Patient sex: F
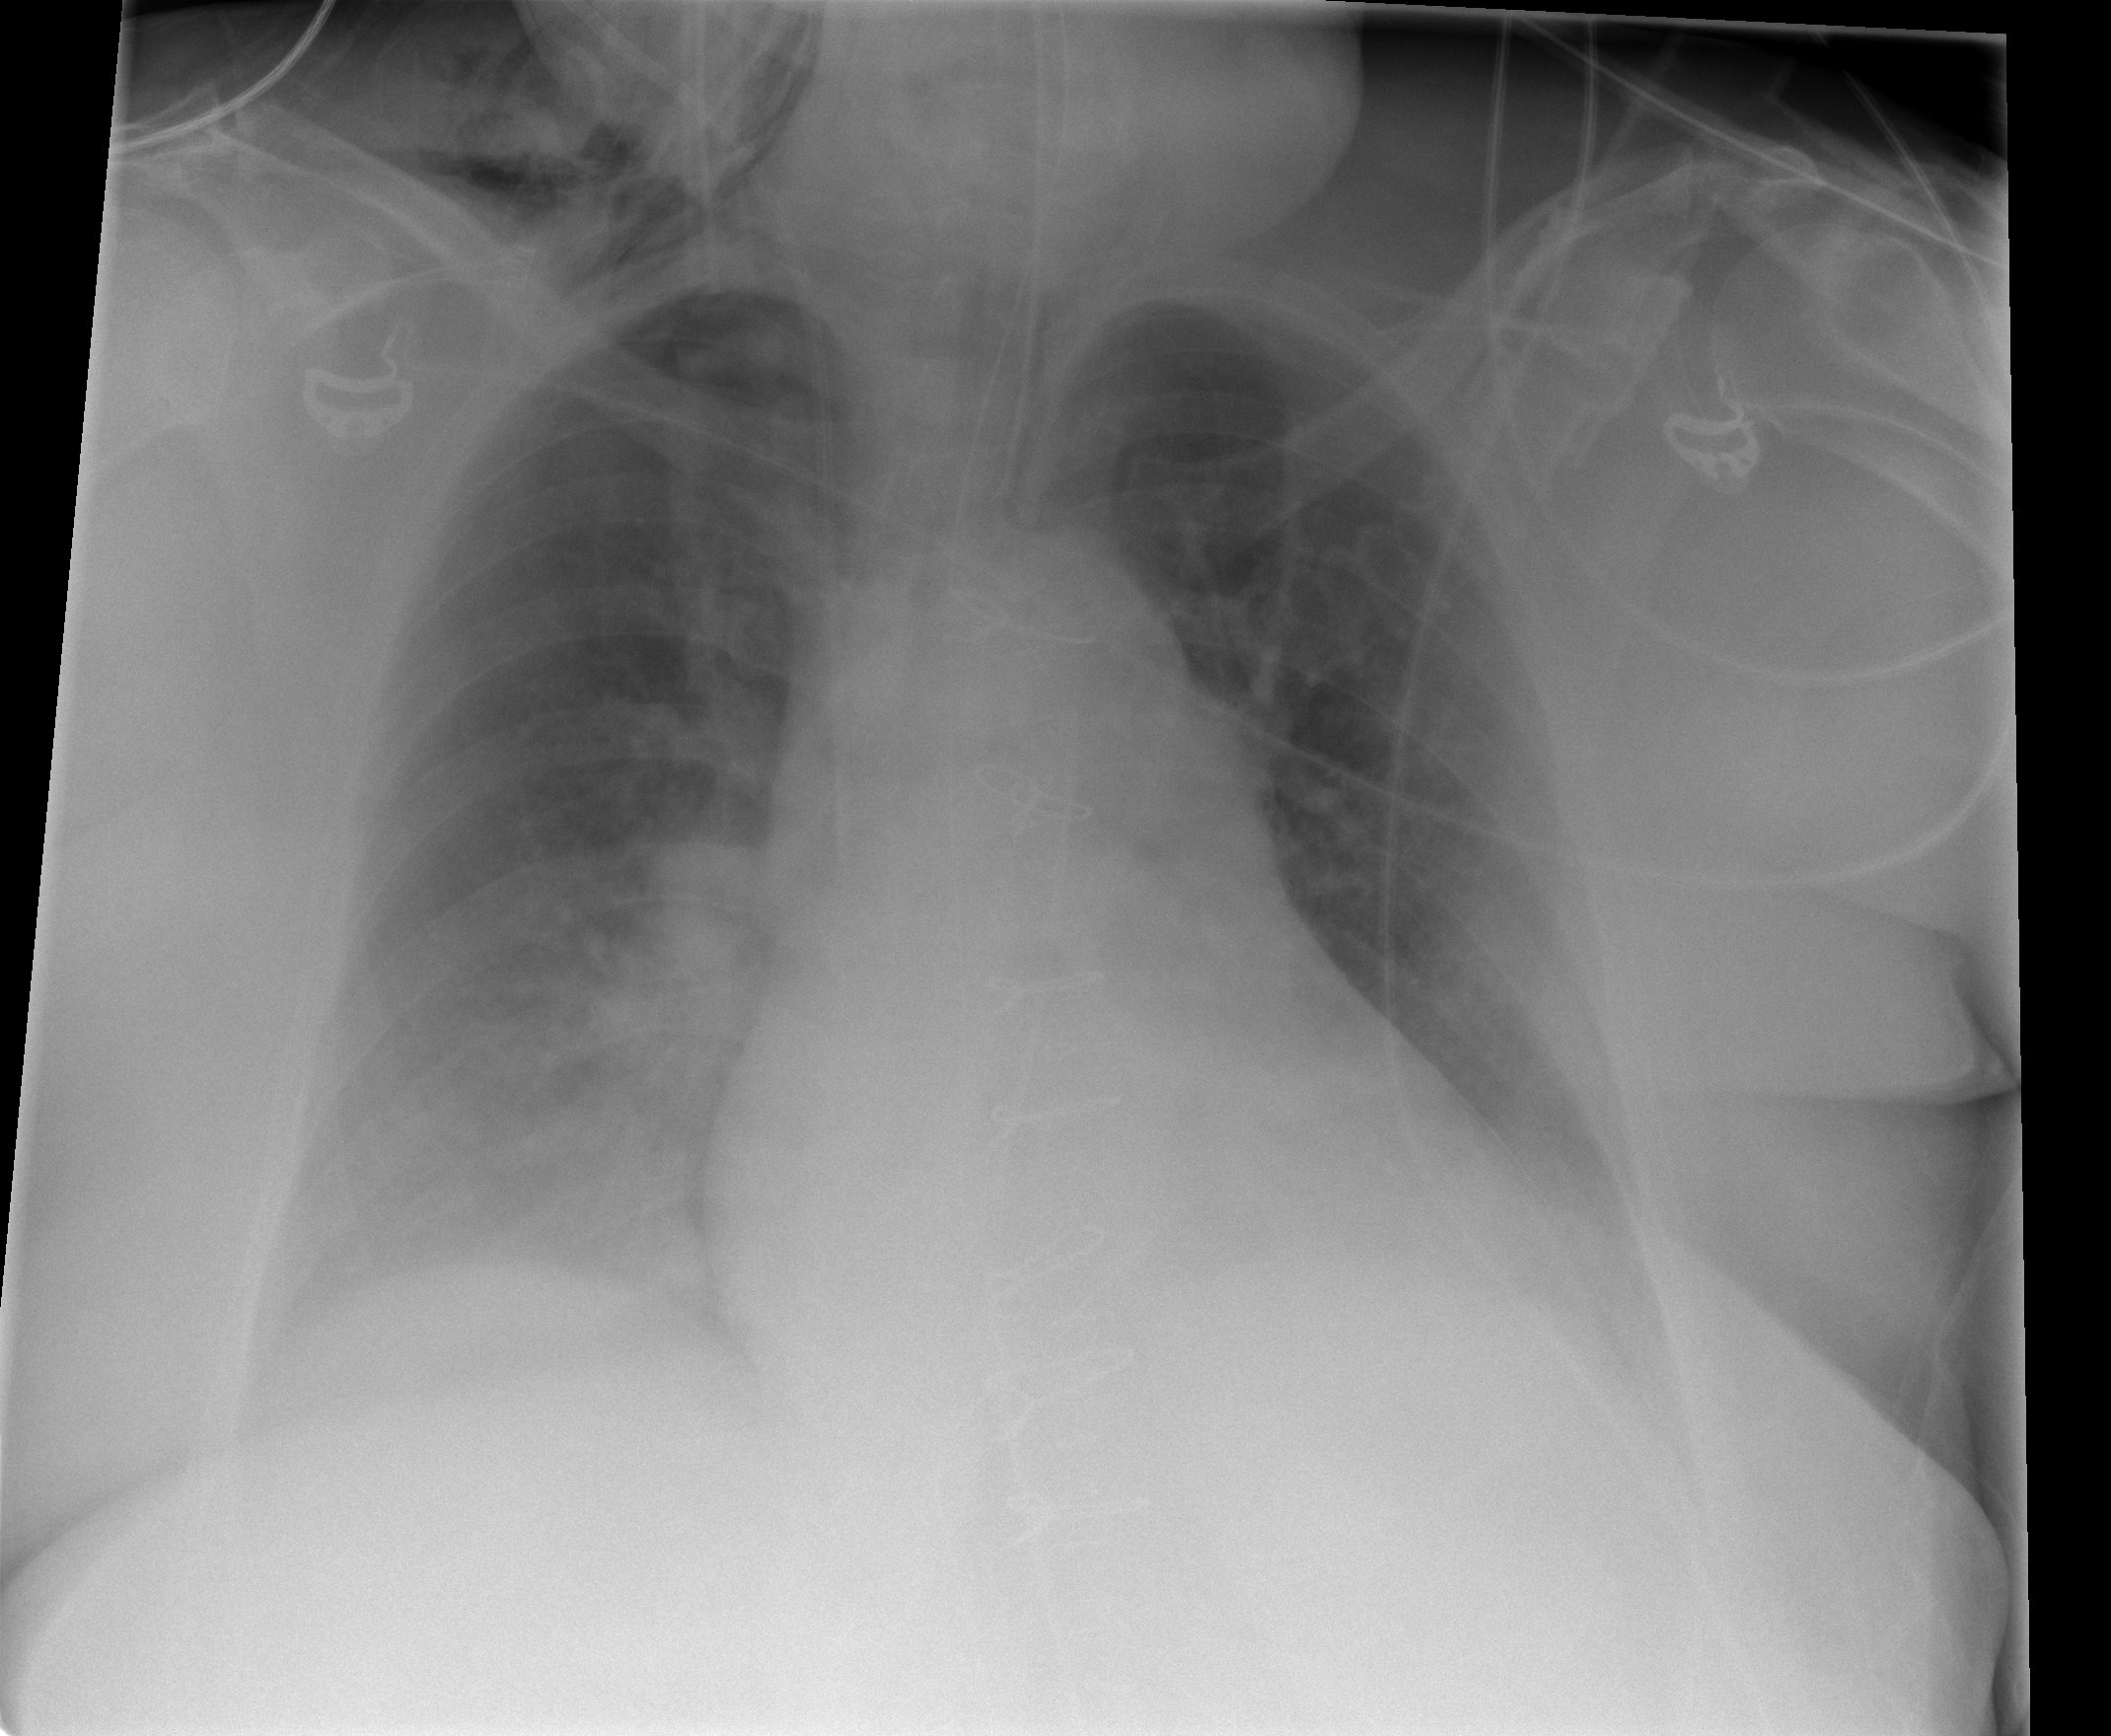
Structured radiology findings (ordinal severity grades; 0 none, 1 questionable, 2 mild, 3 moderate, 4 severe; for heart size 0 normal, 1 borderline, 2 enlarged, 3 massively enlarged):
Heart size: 2
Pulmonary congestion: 2
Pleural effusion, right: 0
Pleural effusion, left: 0
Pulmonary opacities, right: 2
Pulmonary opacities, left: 0
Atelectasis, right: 2
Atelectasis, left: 2